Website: ulta-beauty
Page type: delivery-shipping
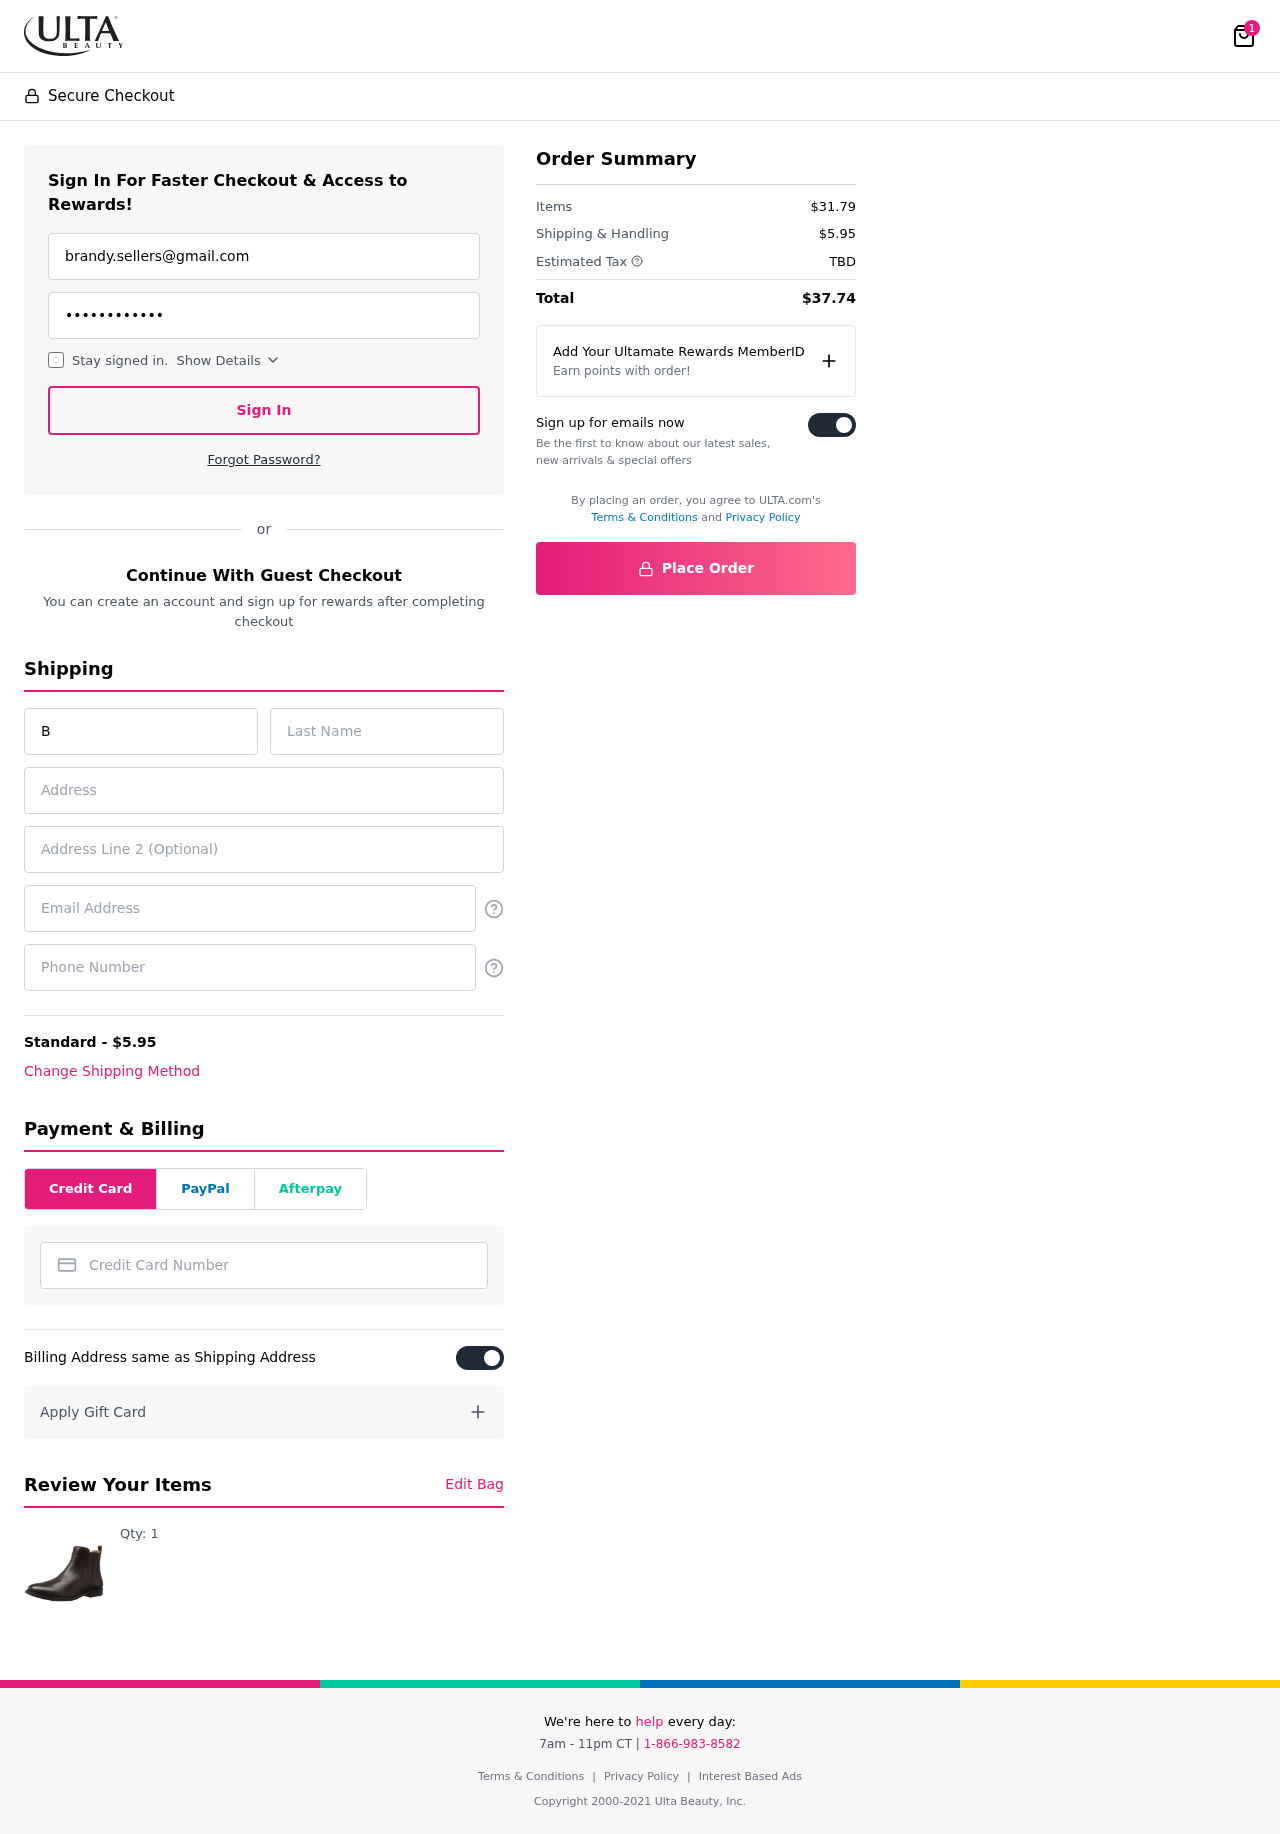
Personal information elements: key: PII_CARD_NUMBER
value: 4148 7651 7584 5240
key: PII_EMAIL
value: brandy.sellers@gmail.com
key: PII_EMAIL2
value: brandy.sellers@gmail.com
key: PII_FIRSTNAME
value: Brandy
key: PII_LASTNAME
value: Sellers
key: PII_PHONE
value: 7482237512
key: PII_STREET
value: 4341 Adam Fords
Product elements: key: PRODUCT1_QUANTITY
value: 1
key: PRODUCT1
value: Qty: 1
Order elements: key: ORDER_NUM_ITEMS
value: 1
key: ORDER_SHIPPING_COST
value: $5.95
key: ORDER_SUBTOTAL
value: $31.79
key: ORDER_TAX
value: TBD
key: ORDER_TOTAL
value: $37.74